Field crop: maize
Growth stage: 2
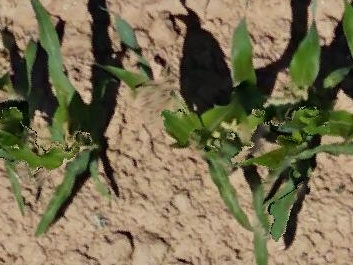
Species: maize